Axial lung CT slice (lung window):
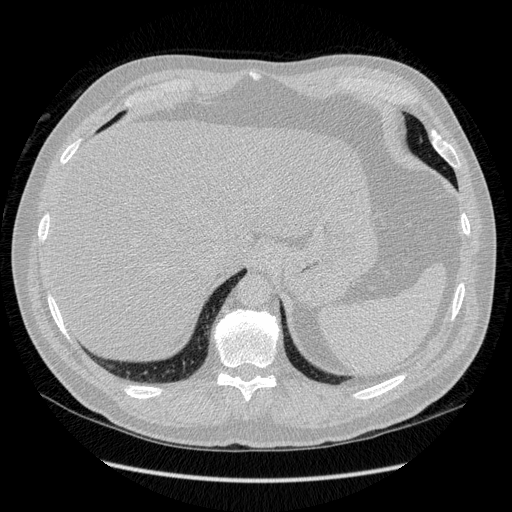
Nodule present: no